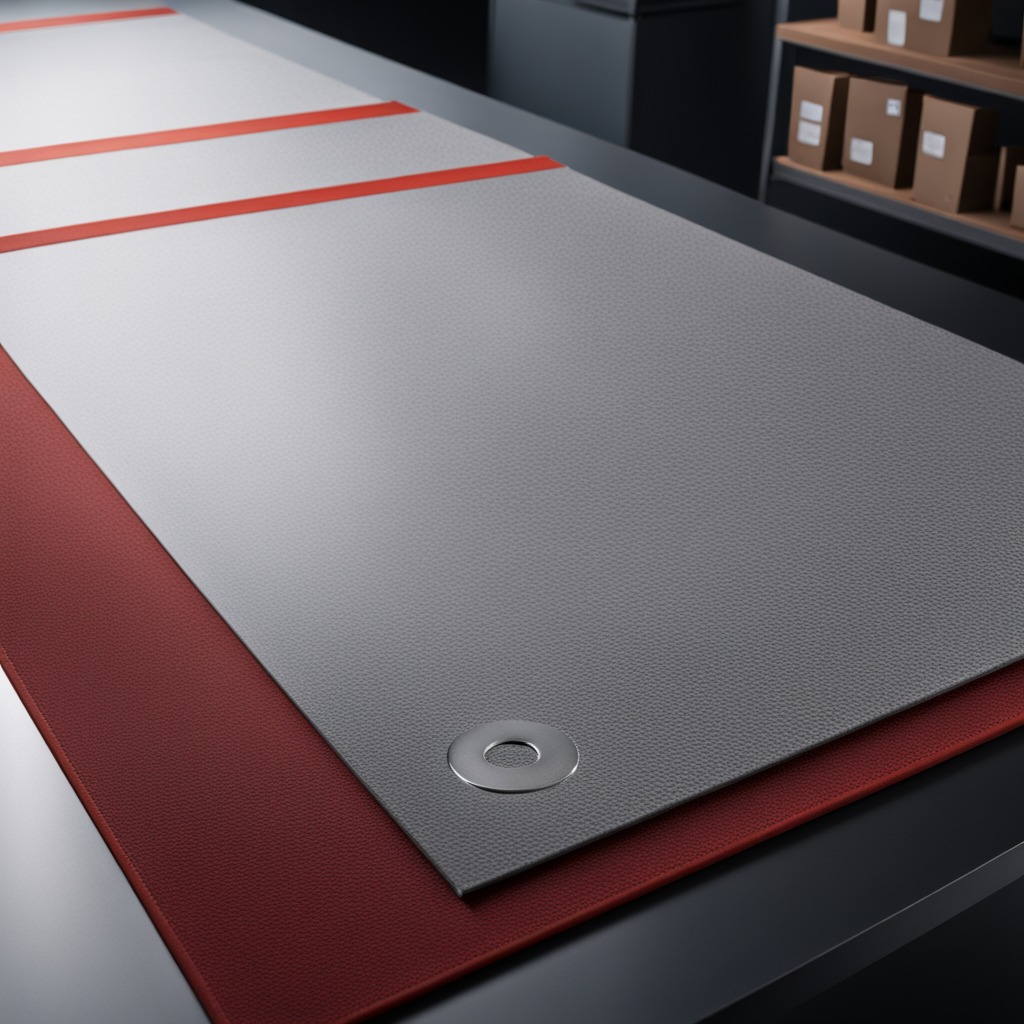
A flat metal washer lies on the clean granite tabletop beneath the red rubber mat.